Question: I want to remove the space between the pictures:

'''
<div style="width: 70.9%; height: 139px; border: 2px solid black; white-space: nowrap; overflow-x: auto; overflow-y: none;">
<a href="https://www.youtube.com/watch?v=ZR8D_OugGiw"><img src="Grafiken/Last1.png" width="250px" height="140px"/></a>
<img src="Grafiken/Last2.png" width="250px" height="140px"/>
<img src="Grafiken/Last3.png" width="250px" height="140px"/>
<img src="Grafiken/Last4.png" width="250px" height="140px"/>
<img src="Grafiken/Last5.png" width="250px" height="140px"/>
<img src="Grafiken/Last1.png" width="250px" height="140px"/>
</div>
'''
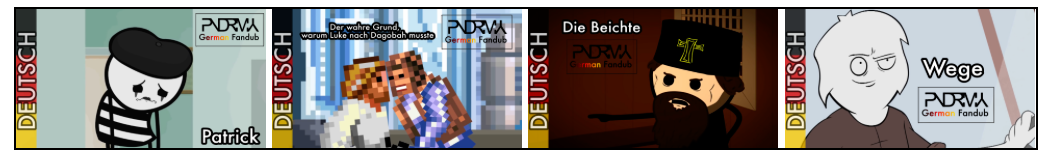
Answer: Make them 'display: block' in your CSS.